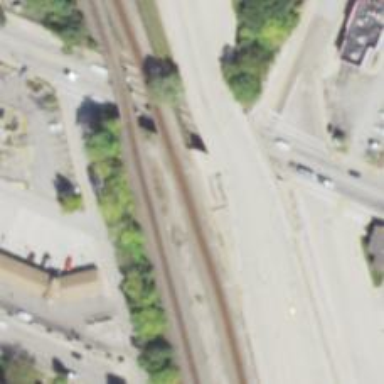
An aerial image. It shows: Railway line on embankment.